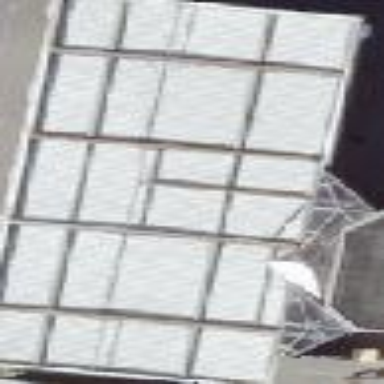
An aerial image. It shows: View of roof of building.